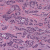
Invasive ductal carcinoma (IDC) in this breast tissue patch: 1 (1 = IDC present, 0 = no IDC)